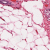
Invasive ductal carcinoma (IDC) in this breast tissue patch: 0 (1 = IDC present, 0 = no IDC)